The plot is a Hilbert-envelope spectrum of a rotating bearing's acceleration signal, annotated with the bearing's characteristic defect frequencies. Based on the visible evidence, which condition applies: normal, inner_race, outer_race, ball?
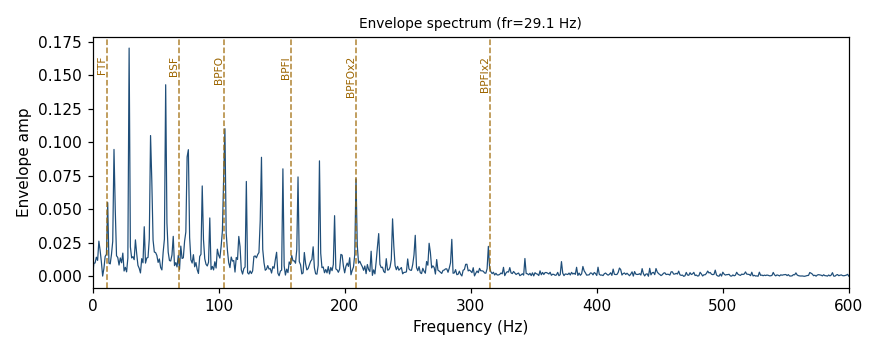
Answer: outer_race